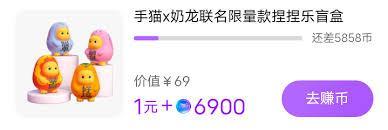
Label: nailong